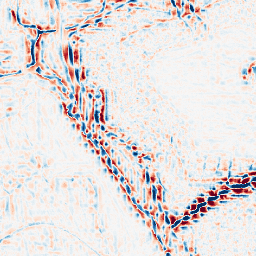
Category: wavelet
Decomposition family: wavelet_reverse_biorthogonal
Decomposition parameters: wavelet: rbio2.4
level: 3
Upsampling method: regularized
Upsampling parameters: scale: 4
lambda_reg: 0.001
Upsampling scale: 4